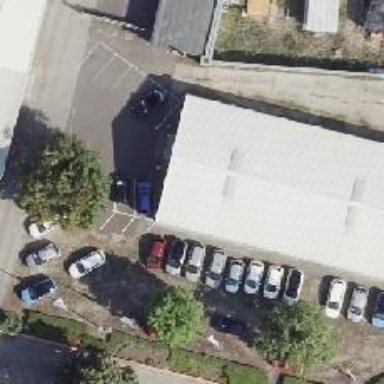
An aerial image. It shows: Car repair shop.